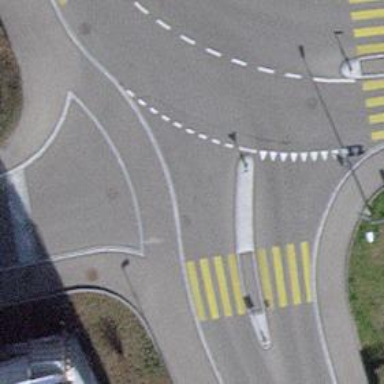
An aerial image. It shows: Unmarked crossing on the road.